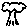
Label: tree